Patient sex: M
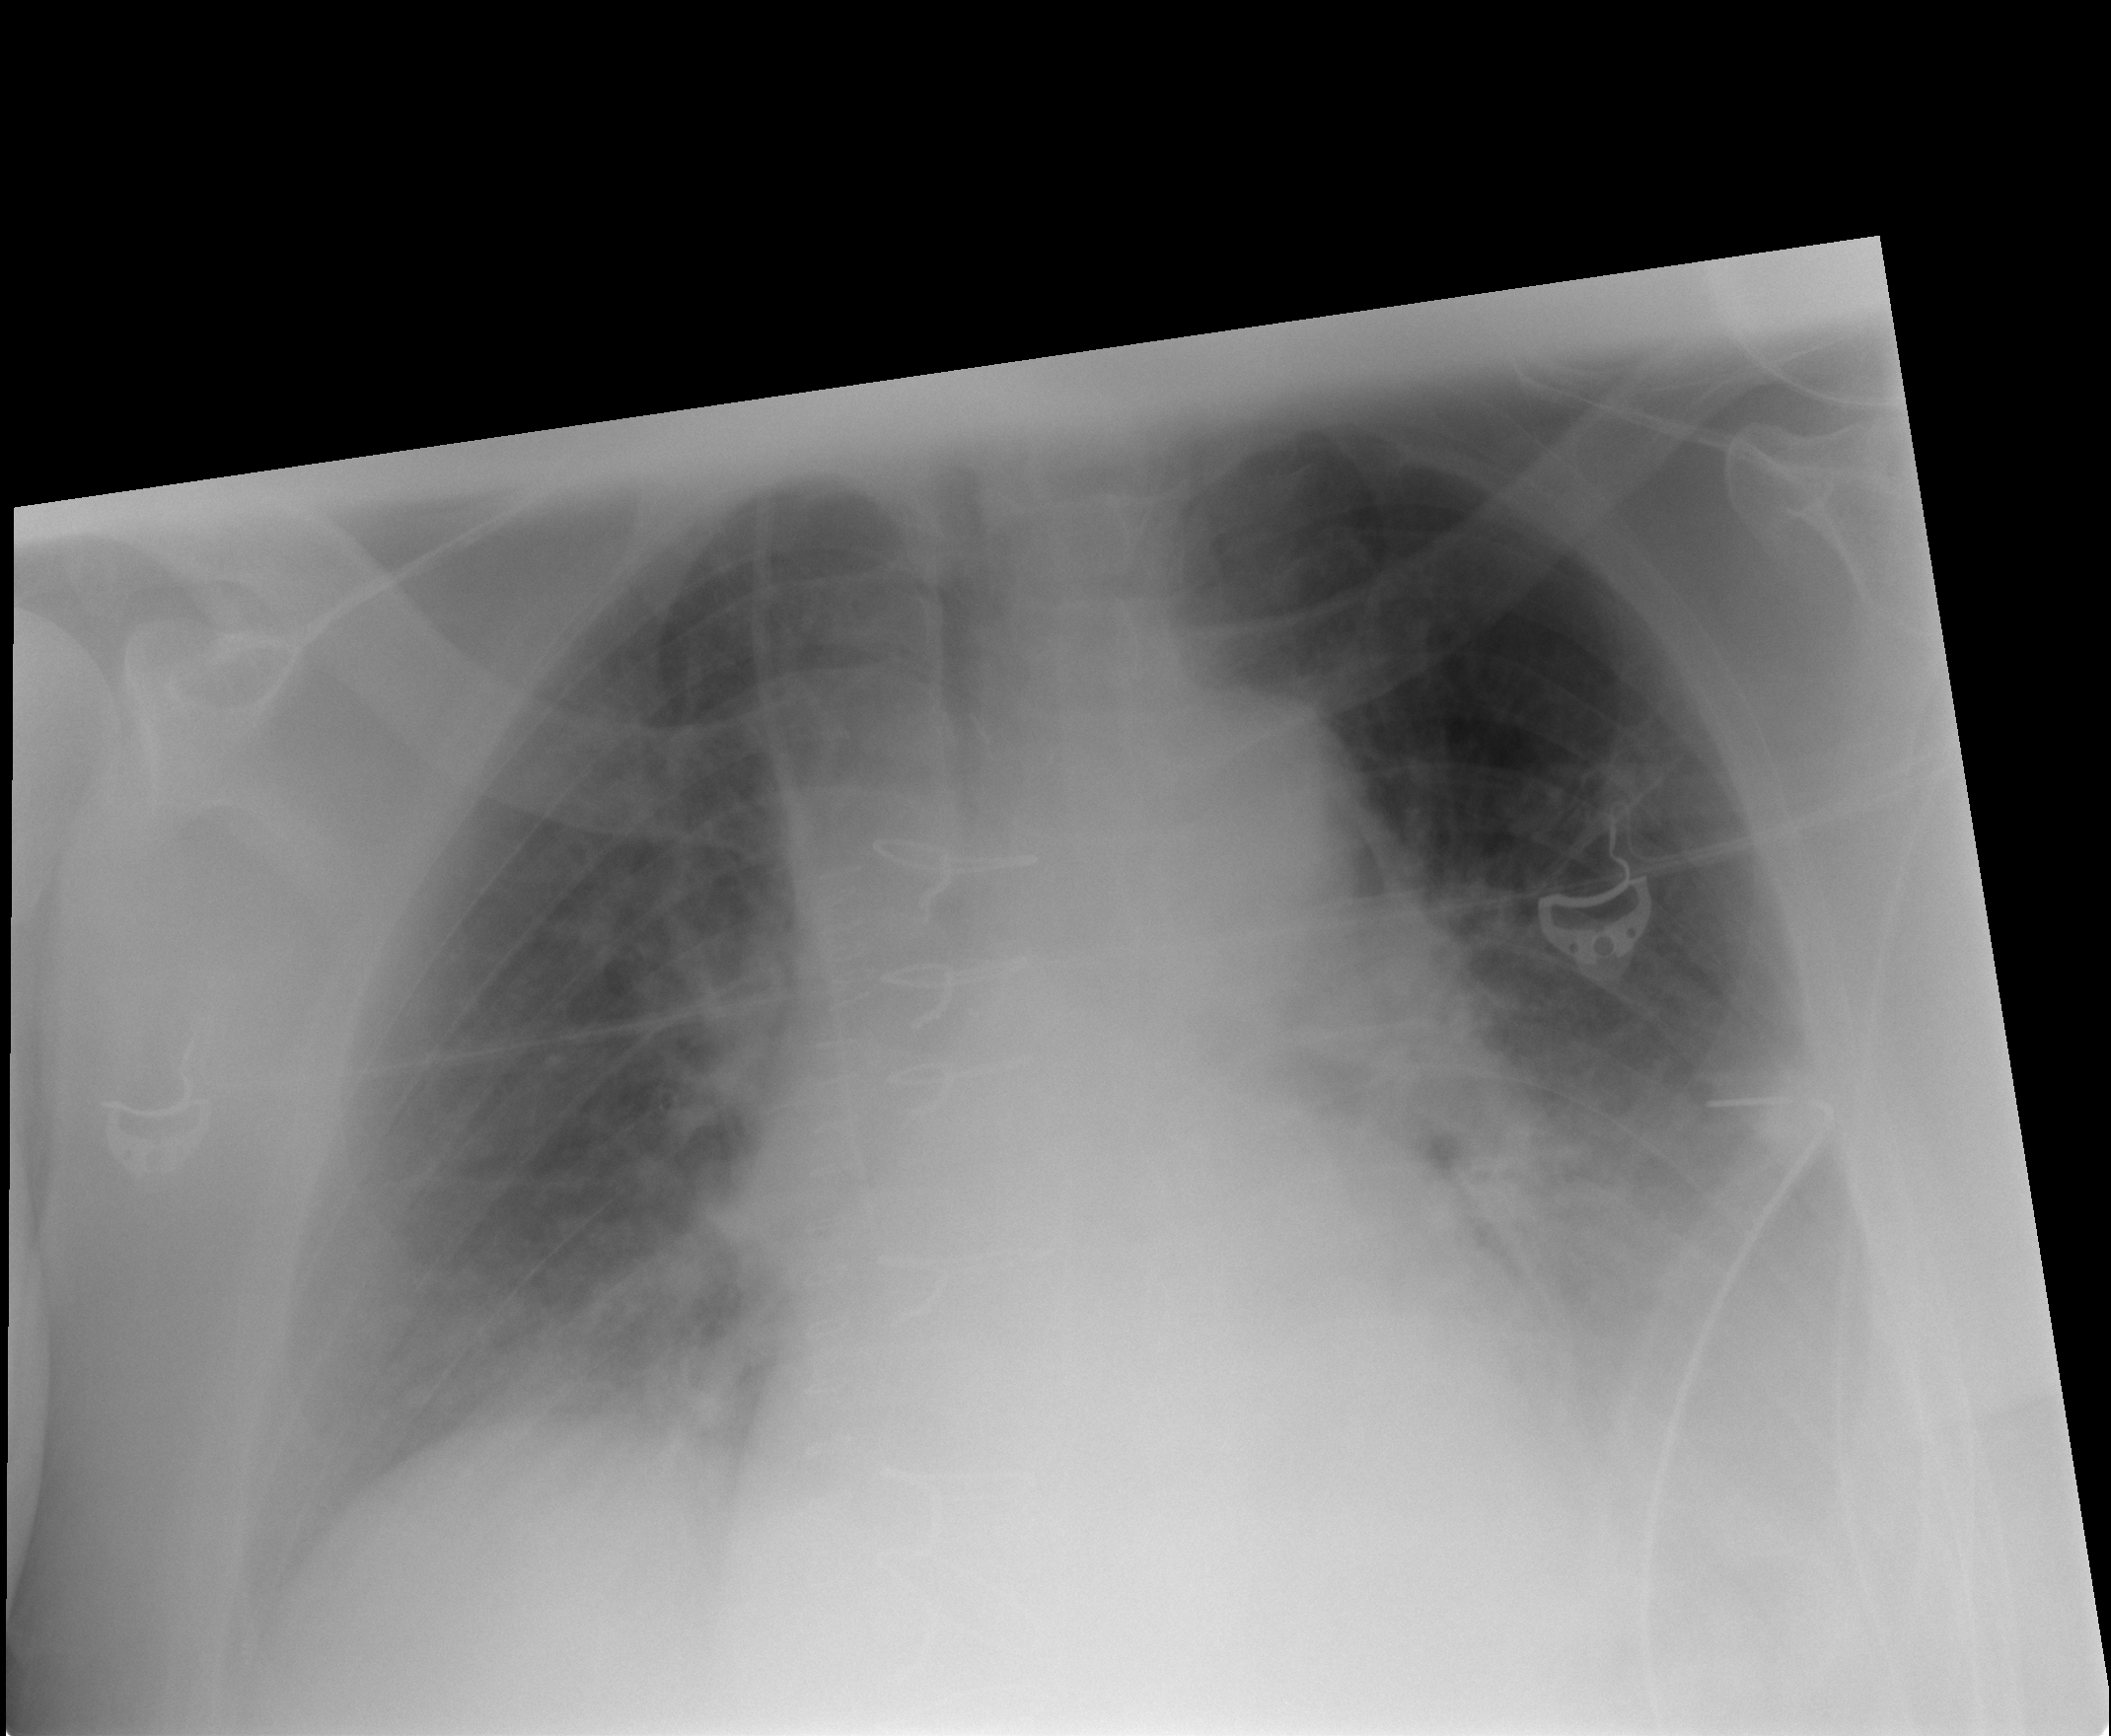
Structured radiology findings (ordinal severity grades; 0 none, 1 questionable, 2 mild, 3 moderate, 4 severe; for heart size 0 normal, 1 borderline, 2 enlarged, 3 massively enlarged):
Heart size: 1
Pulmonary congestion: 3
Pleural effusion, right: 2
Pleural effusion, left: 3
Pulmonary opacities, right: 1
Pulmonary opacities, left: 1
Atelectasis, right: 2
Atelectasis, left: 2